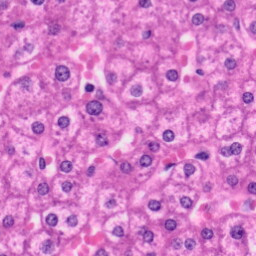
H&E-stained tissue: Liver